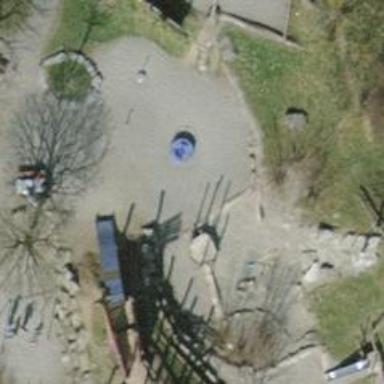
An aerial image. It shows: Playground featuring roundabout.